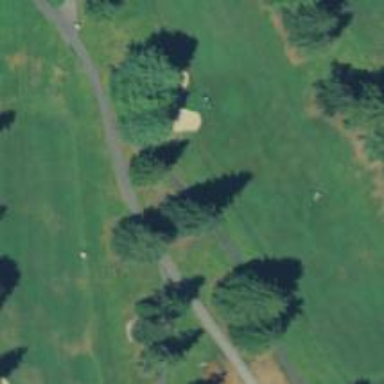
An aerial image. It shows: View of golf hole.